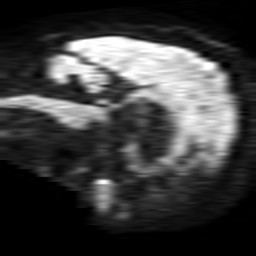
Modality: TRACE
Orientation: sagittal
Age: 63
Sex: female
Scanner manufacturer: philips
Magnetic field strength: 1.5 T
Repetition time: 3.415 s
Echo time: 0.06922 s